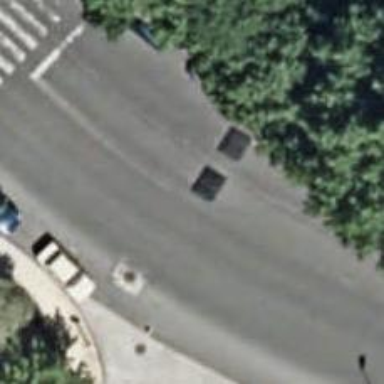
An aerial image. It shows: Traffic cushion.